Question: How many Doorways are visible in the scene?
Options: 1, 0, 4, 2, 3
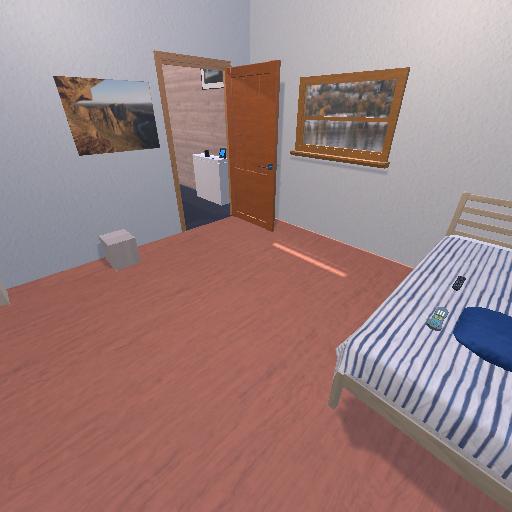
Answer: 1